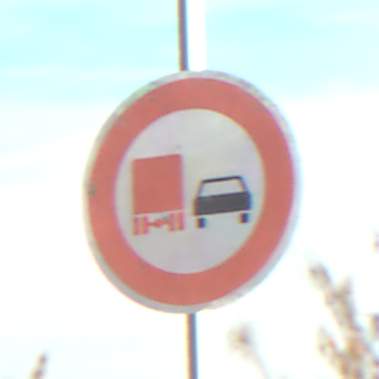
Verkehrszeichen: UeberholverbotKraftfahrzeuge
Umgebung: Outdoor, RoadRail
Tageszeit: SunriseSunset
Wetter: PartlyCloudy
Licht: Natural
Jahreszeit: NotSpecified
Kontrast: HighContrast